Interaction volume radius: 10 \u00c5
Interaction volume height: 15 \u00c5
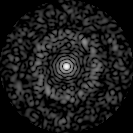
Disorder parameter: 0.8369